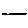
Label: line